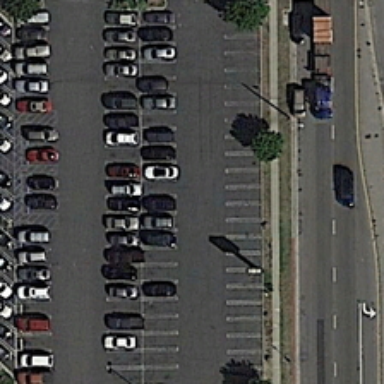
Five rows parking space in it while with dark gray ground in it .